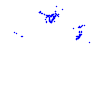
Particle: pion